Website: home-depot
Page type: address-validator
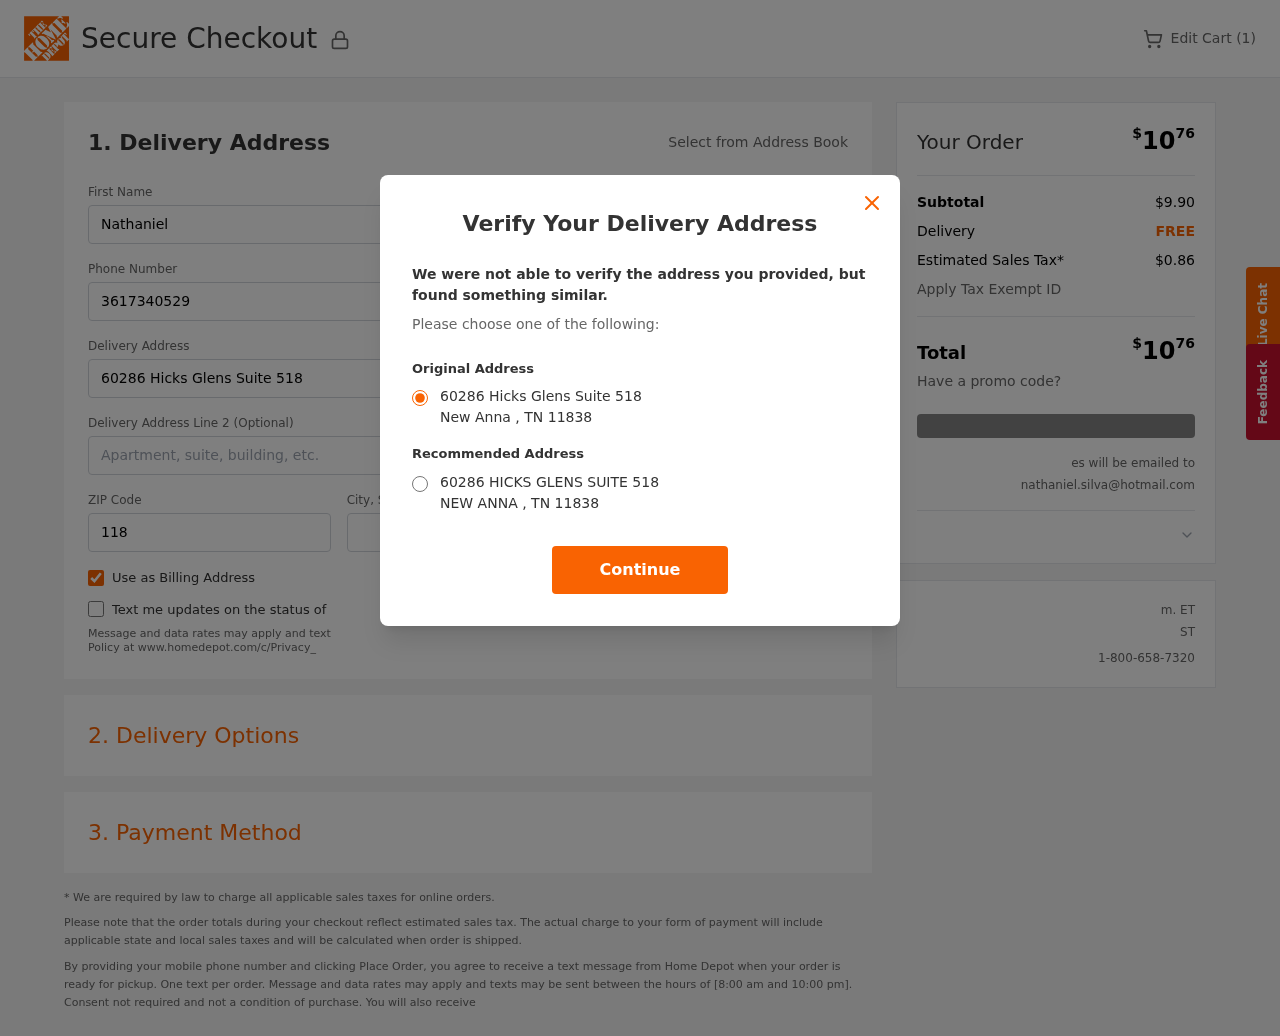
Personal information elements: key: PII_CITY
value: New Anna
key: PII_EMAIL
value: nathaniel.silva@hotmail.com
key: PII_POSTCODE
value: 11838
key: PII_STATE_ABBR
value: TN
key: PII_STREET
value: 60286 Hicks Glens Suite 518
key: PII_FIRSTNAME
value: Nathaniel
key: PII_LASTNAME
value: Silva
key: PII_PHONE
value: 3617340529
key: PII_CITY_STATE
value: New Anna, TN
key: PII_STREET_ALT
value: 60286 HICKS GLENS SUITE 518
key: PII_CITY_ALT
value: NEW ANNA
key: PII_POSTCODE_FULL
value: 11838
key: PII_POSTCODE_NUMERIC
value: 11838
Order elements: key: ORDER_NUM_ITEMS
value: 1
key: ORDER_TOTAL
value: $1076
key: ORDER_SUBTOTAL
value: $9.90
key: ORDER_SHIPPING_COST
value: FREE
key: ORDER_TAX
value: $0.86